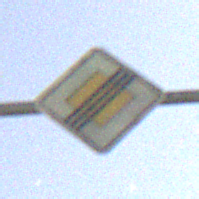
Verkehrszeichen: EndeVorfahrtsstrasse
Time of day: Night
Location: Outdoor (Nature)
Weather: Clear
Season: NotSpecified
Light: Natural